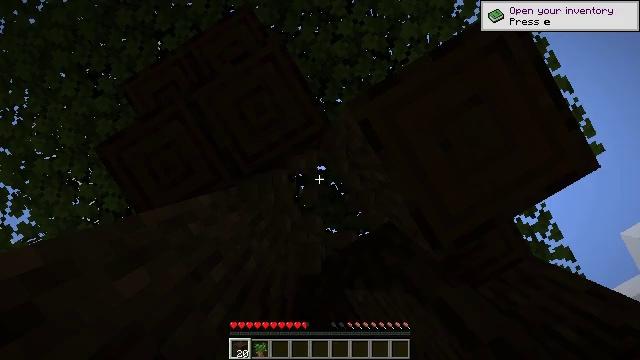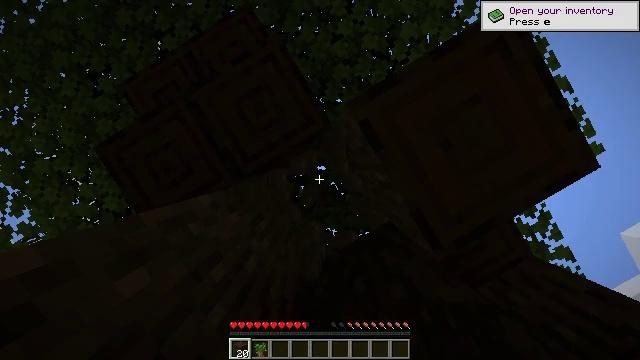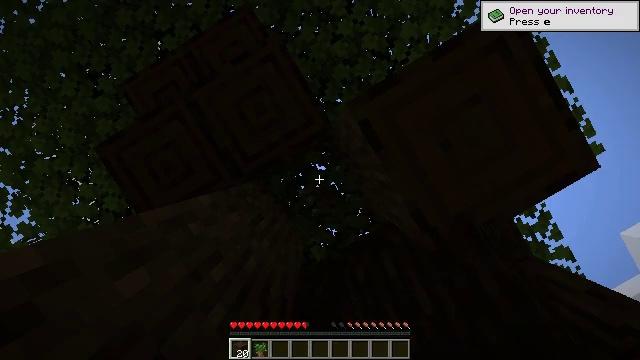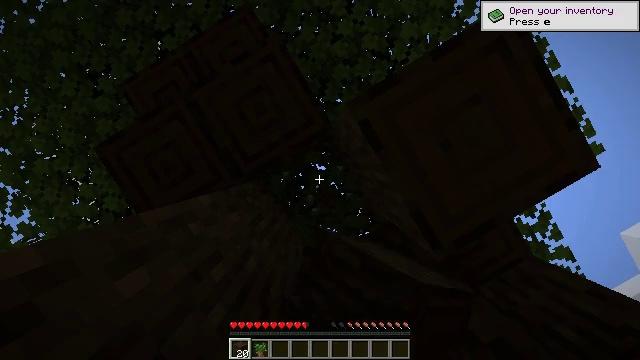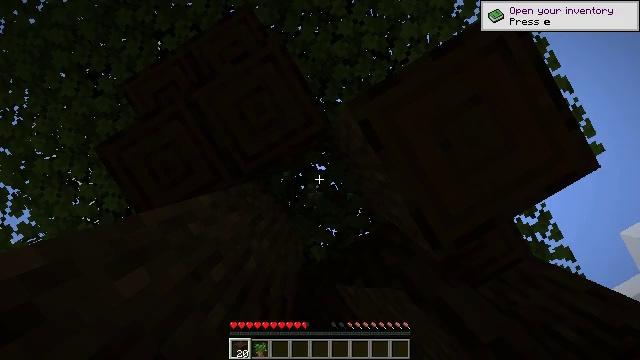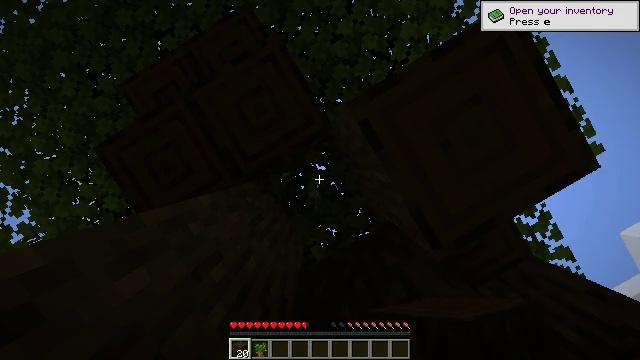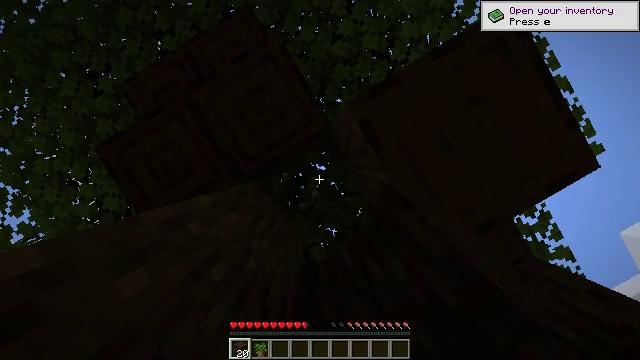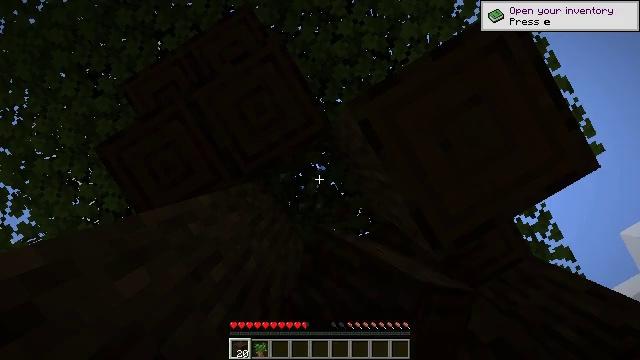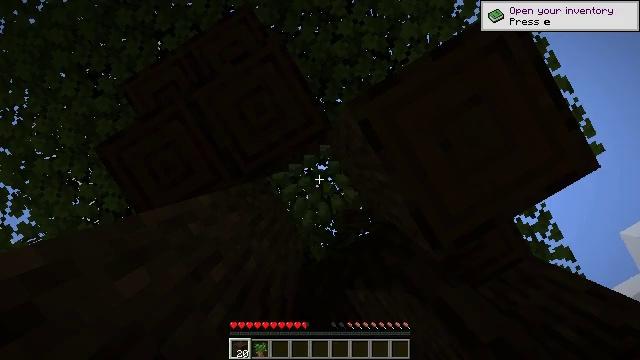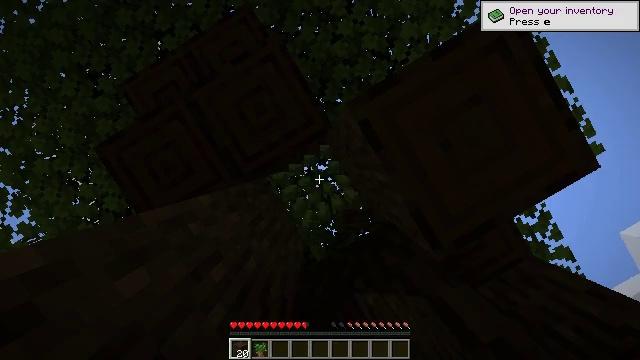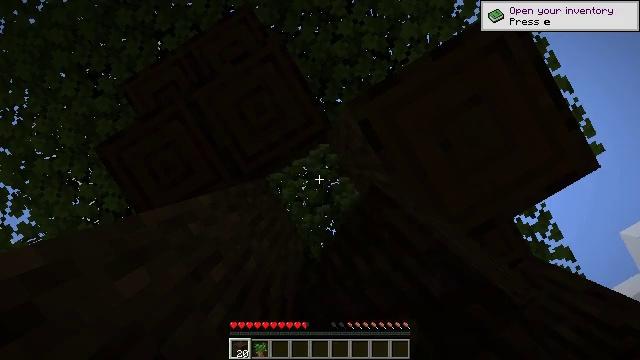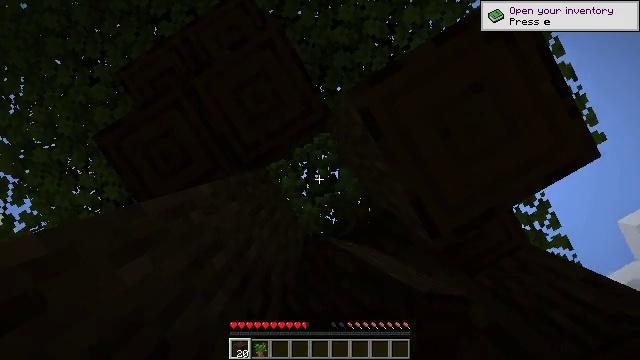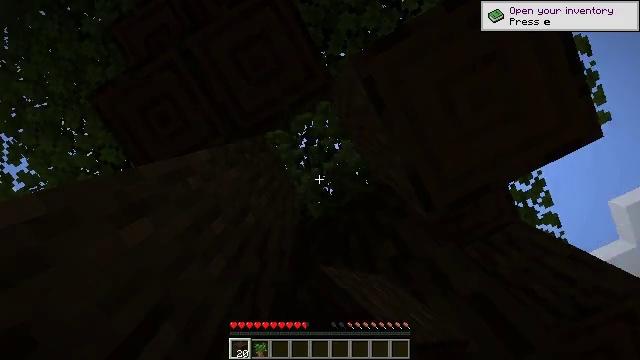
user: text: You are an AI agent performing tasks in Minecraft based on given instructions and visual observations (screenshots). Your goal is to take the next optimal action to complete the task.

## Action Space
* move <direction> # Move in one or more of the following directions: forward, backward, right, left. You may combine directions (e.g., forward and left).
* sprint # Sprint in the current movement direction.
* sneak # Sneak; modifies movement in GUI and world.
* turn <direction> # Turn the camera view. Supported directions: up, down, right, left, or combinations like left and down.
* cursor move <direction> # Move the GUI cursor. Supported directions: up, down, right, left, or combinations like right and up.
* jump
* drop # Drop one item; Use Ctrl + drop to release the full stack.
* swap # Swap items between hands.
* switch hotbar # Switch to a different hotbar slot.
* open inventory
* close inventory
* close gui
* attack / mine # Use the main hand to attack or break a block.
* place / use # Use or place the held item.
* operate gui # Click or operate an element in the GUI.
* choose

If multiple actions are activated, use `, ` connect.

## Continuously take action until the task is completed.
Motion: motion action
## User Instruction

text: Break the dark oak leaves for resources.
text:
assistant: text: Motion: attack / mine
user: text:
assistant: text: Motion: attack / mine
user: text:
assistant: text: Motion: attack / mine
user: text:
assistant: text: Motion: attack / mine
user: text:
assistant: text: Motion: attack / mine
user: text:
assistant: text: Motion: attack / mine
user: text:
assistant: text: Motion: attack / mine
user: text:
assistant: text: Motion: attack / mine
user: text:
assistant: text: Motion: attack / mine
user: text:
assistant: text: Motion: attack / mine
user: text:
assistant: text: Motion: turn down, attack / mine
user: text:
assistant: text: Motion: turn right and down, attack / mine
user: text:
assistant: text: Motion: attack / mine